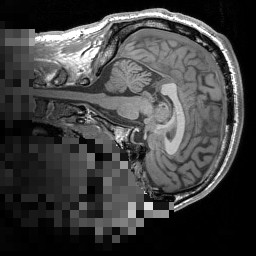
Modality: T1w
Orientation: sagittal
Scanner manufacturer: siemens
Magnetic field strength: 3 T
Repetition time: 1.5 s
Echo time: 0.00291 s